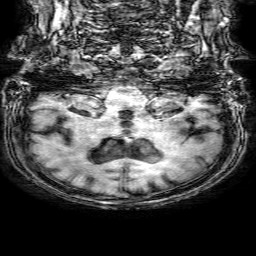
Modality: T1w
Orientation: sagittal
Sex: male
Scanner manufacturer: philips
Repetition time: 0.00822 s
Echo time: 0.00377 s